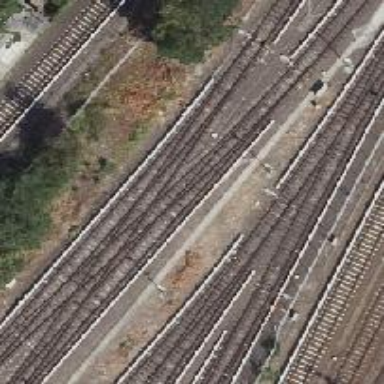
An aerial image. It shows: Yard used for service. The electrified light rail railway is visible.